Question: I have an Azure SQL database with several tables, including a Date dimension (D_Date). When I connect to it from PowerBI.com and then try to create some simple visualizations, I get the error "We couldn't retrieve the data for this visualization" every time I use a field from D_Date. I have foreign keys set up in the database for relationships and I can successfully use fields from other tables and it recognizes the relationship. Has anyone else gotten this error? I don't know if it has anything to do with my table being a Date table or not. Unlike in Excel, I can't do "Mark as Date table."

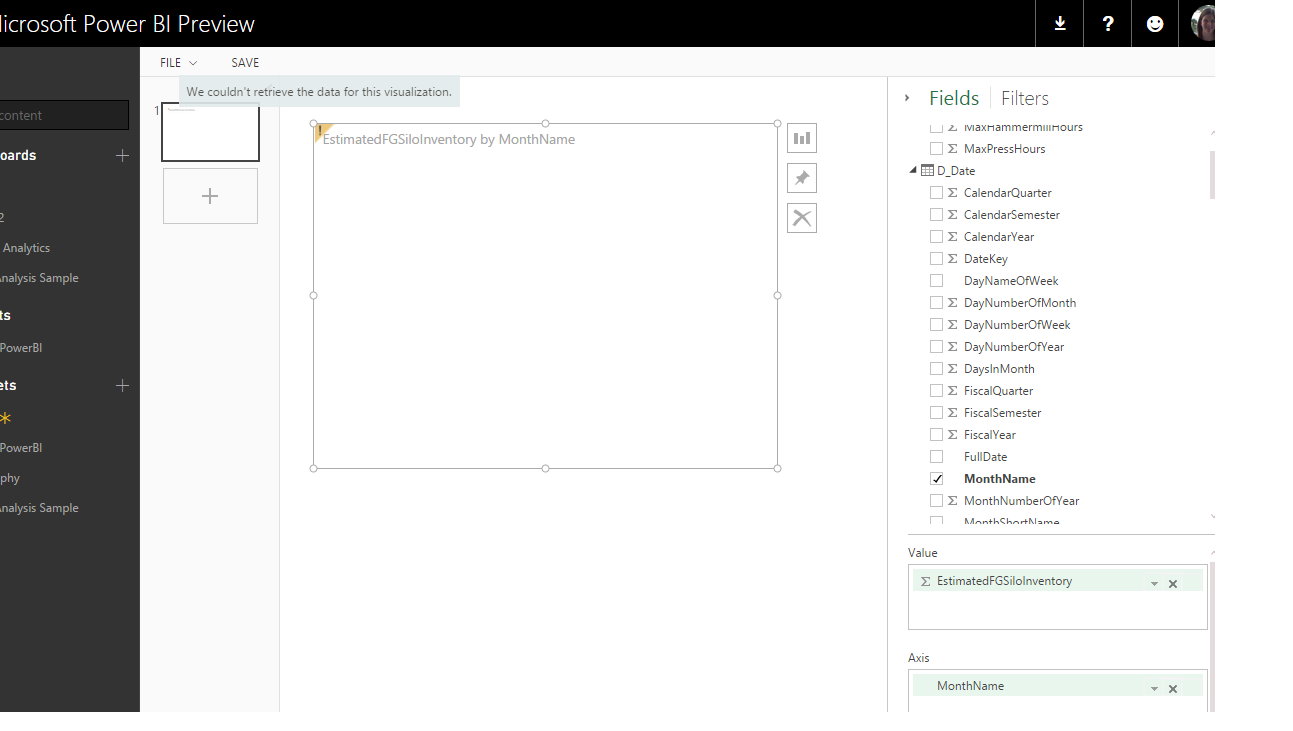
Answer: Got this to work by changing the data type in the database for the FullDate field to be of type DateTime instead of Date. The FullDate field was the unique date field on the date dimension (I also have a date key of type integer). Not sure if this is a bug or what.